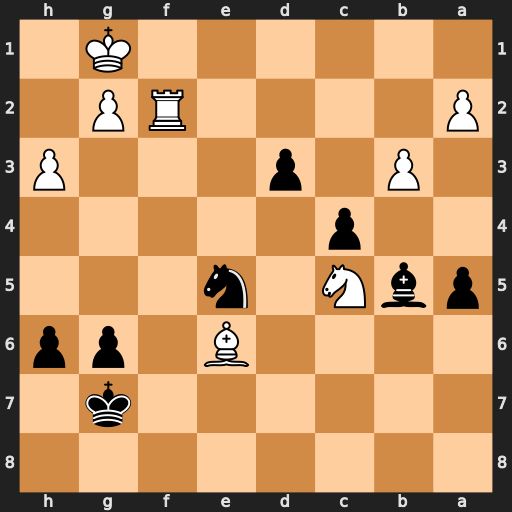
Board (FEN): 8/6k1/4B1pp/pbN1n3/2p5/1P1p3P/P4RP1/6K1
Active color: b
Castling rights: -
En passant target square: -
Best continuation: c3 Nxd3 Bxd3